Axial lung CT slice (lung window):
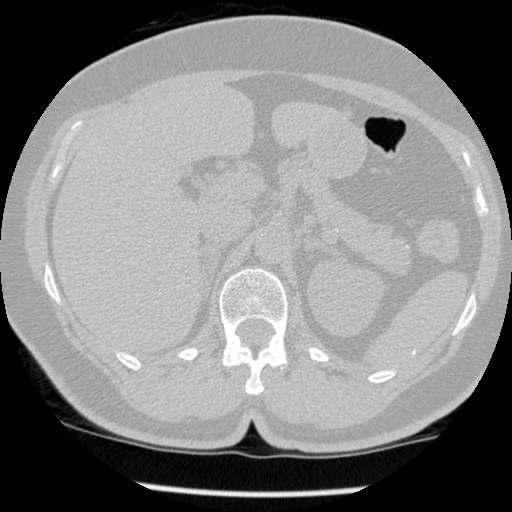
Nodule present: no